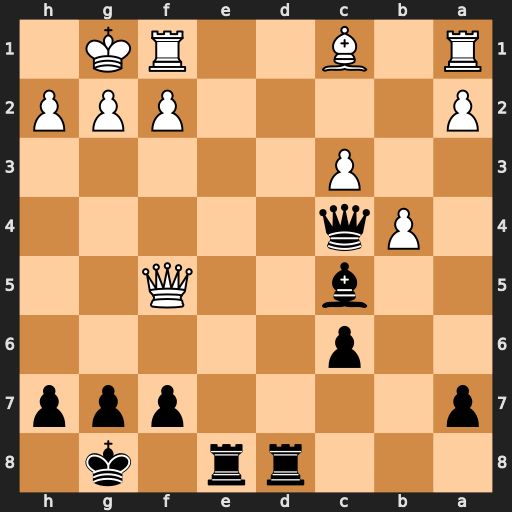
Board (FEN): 3rr1k1/p4ppp/2p5/2b2Q2/1Pq5/2P5/P4PPP/R1B2RK1
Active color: b
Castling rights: -
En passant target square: -
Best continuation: Qxf1+ Kxf1 Rd1#